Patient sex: M
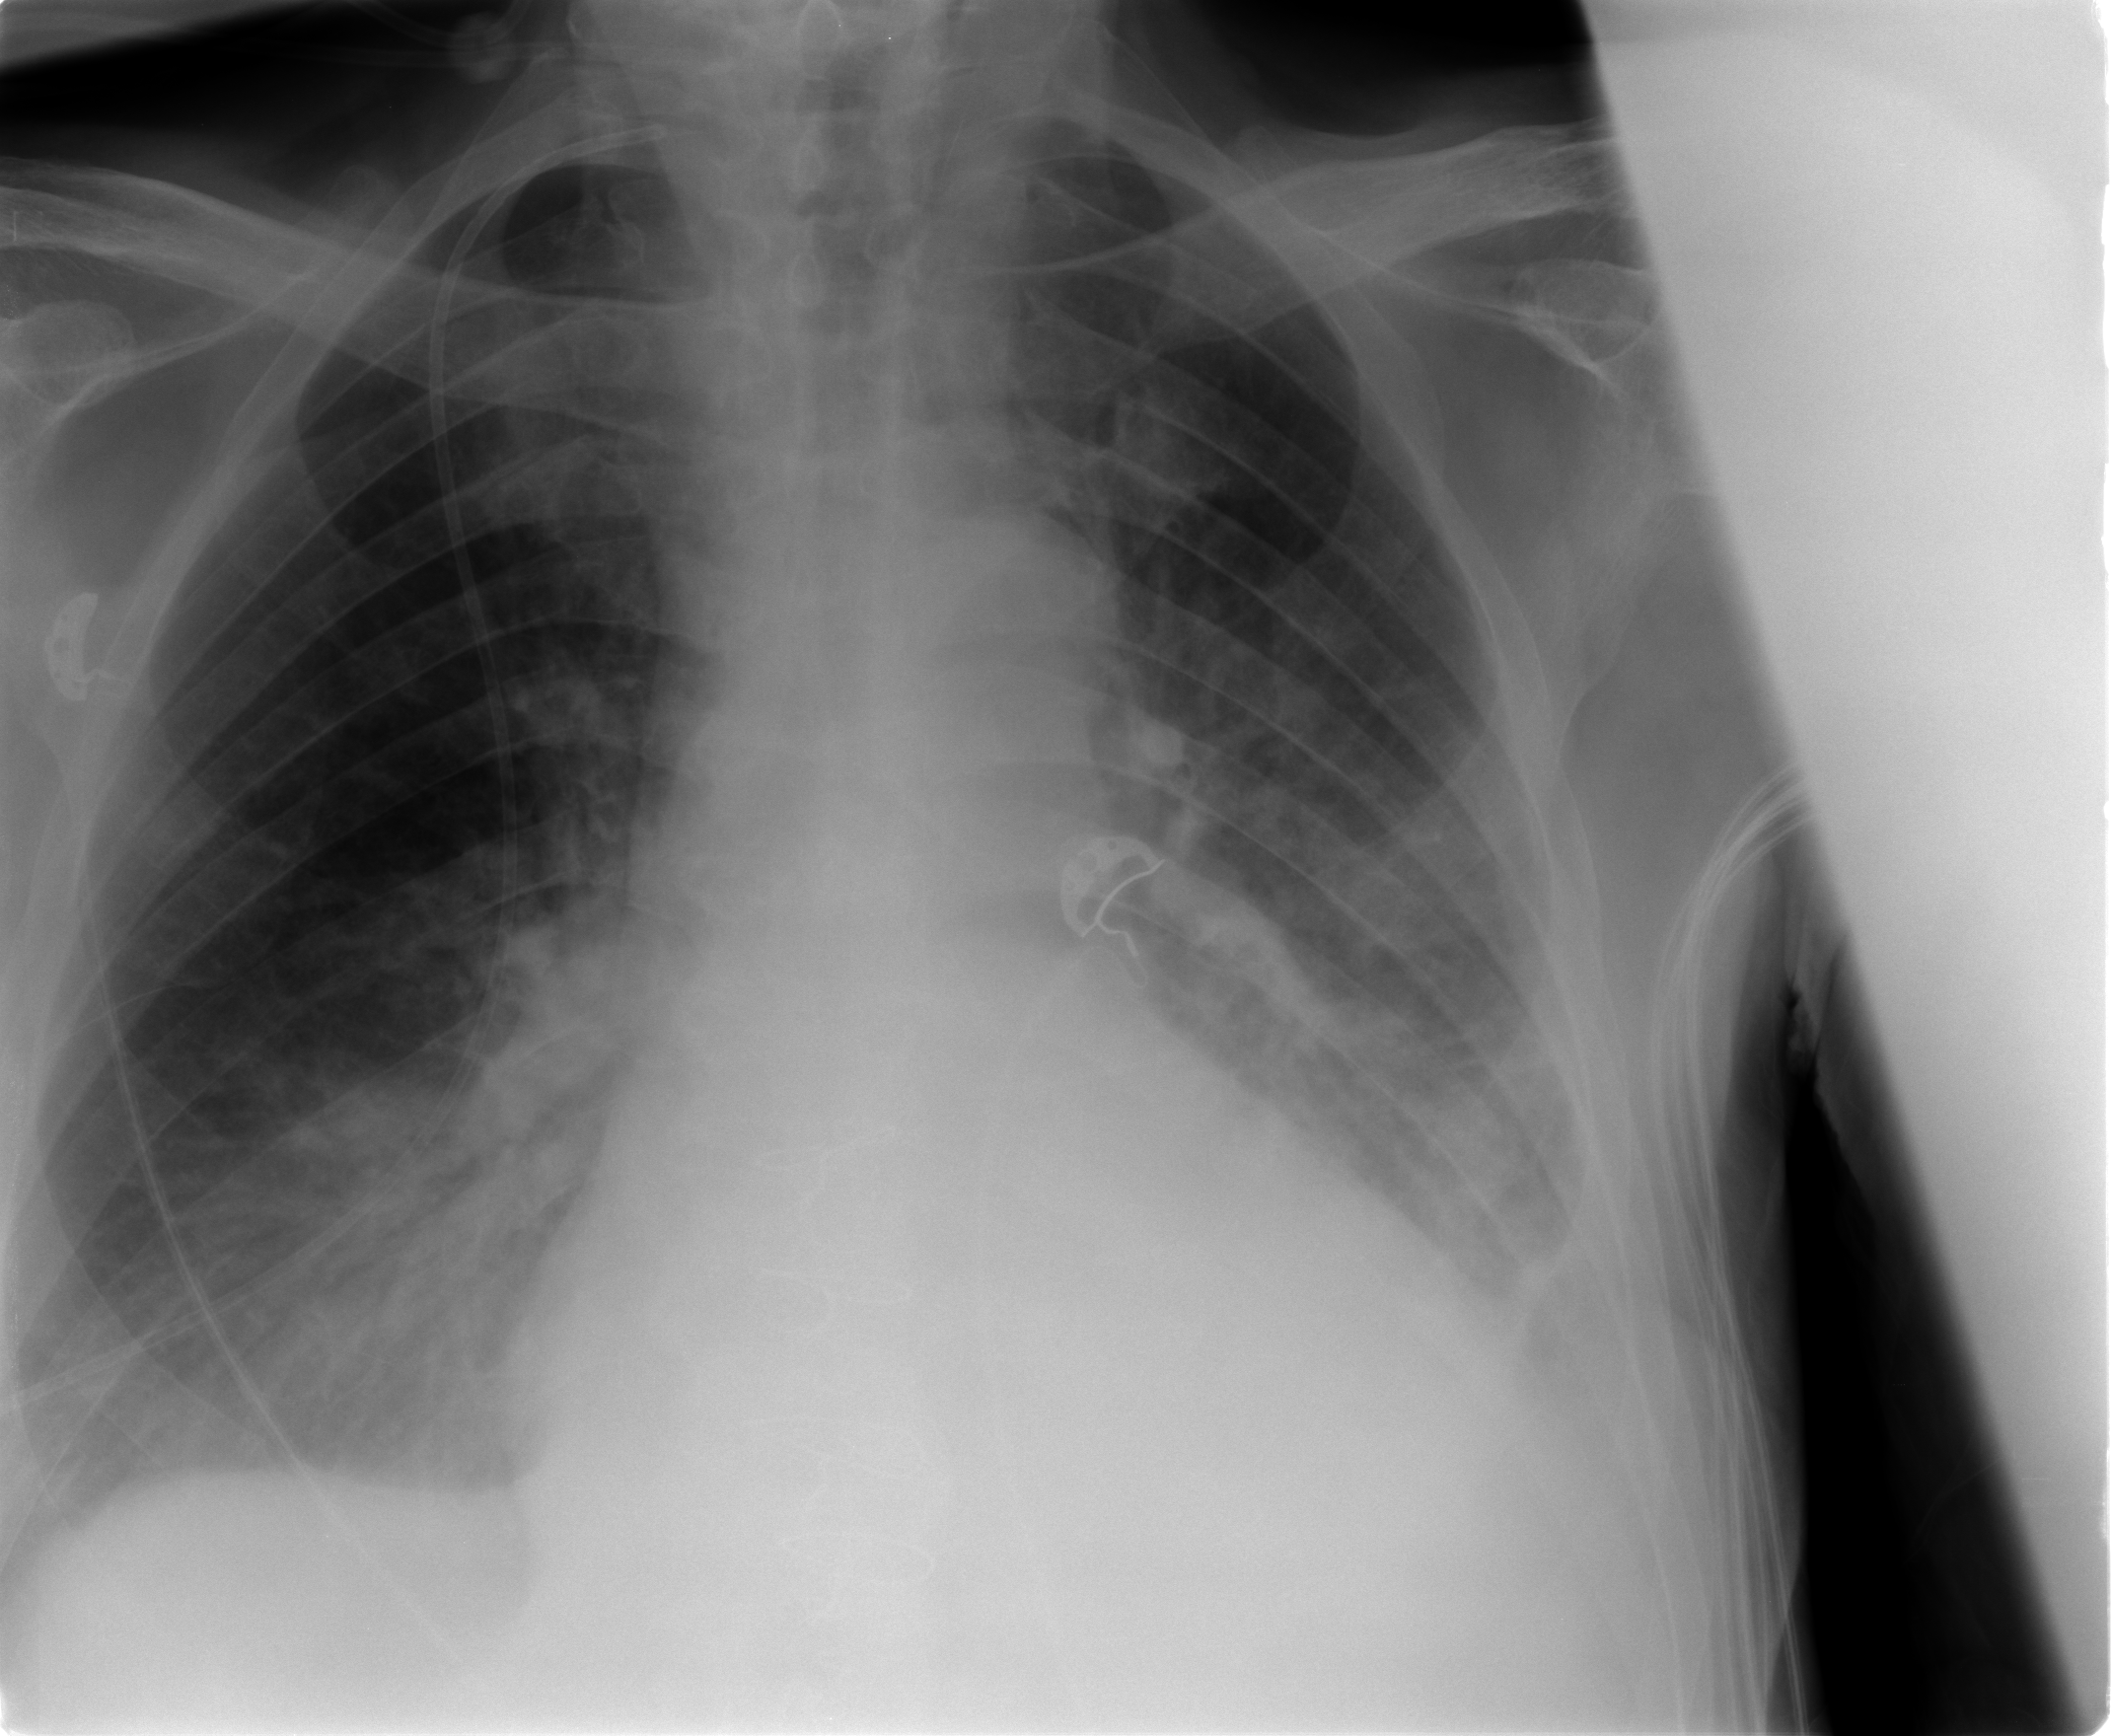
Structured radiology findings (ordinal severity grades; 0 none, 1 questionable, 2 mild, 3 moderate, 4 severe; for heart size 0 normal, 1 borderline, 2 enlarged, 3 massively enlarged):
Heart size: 2
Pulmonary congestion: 3
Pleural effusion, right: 2
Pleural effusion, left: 2
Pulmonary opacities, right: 3
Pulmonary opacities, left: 3
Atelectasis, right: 2
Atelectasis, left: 2